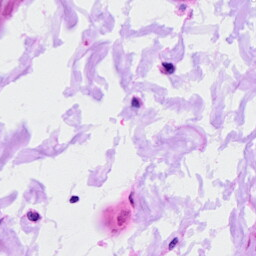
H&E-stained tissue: Ovarian